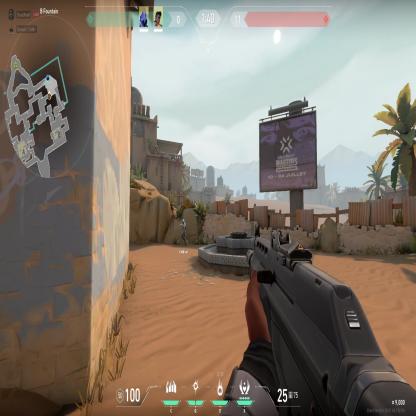
Label: teammate